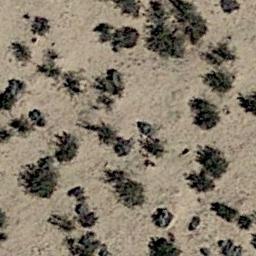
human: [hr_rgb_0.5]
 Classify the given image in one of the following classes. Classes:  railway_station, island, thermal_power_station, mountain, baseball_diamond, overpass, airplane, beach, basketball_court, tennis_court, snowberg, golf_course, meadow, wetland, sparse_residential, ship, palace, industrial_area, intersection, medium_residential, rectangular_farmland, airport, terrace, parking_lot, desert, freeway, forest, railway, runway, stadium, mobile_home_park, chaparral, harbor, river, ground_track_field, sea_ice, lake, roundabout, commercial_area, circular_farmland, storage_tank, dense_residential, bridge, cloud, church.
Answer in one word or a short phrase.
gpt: chaparral